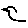
Label: bird